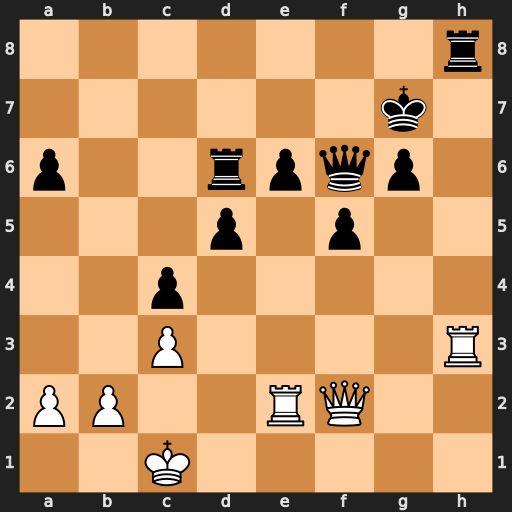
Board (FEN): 7r/6k1/p2rpqp1/3p1p2/2p5/2P4R/PP2RQ2/2K5
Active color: w
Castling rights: -
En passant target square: -
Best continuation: Rxh8 Kxh8 Qh2+ Kg8 Qxd6